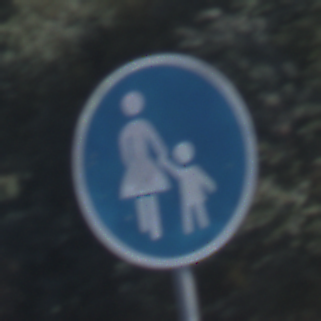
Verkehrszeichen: Gehweg
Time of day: MorningAfternoon
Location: Outdoor (Nature)
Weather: Clear
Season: NotSpecified
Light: Natural